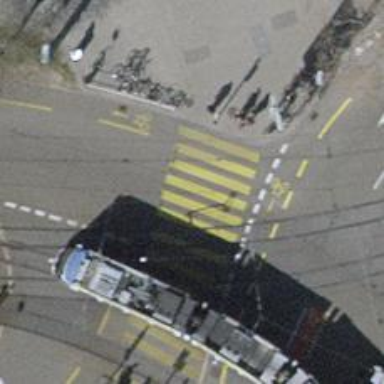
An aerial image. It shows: Crossing with zebra markings controlled by traffic signals.